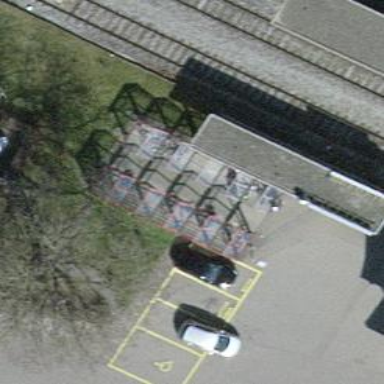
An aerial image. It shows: Bicycle parking shed with paving stones surface.